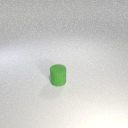
small green rubber cylinder